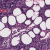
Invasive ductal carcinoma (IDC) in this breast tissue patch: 0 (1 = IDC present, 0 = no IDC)